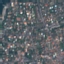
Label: Residential